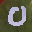
Label: 0